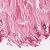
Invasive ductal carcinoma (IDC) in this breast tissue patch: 0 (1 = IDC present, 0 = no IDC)